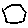
Label: hexagon